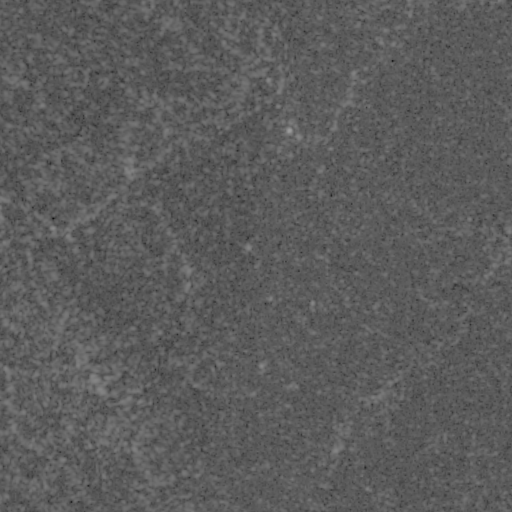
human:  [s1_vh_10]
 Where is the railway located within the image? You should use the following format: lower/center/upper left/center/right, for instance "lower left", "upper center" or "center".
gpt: The railway is located in the upper of the image.
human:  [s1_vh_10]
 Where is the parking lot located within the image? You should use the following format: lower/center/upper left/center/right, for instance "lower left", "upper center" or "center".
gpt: There is no parking lot in the image.

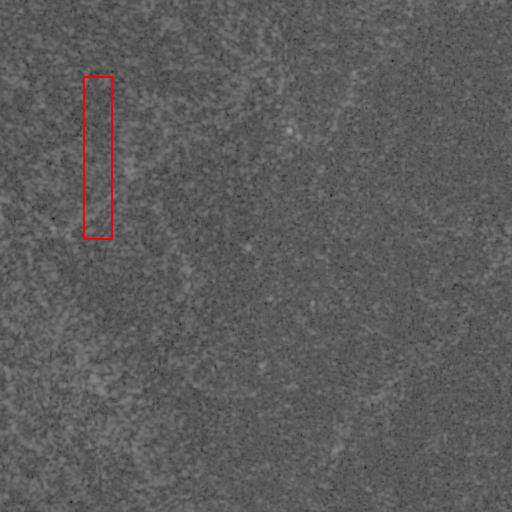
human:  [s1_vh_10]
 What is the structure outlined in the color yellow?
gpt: There is no yellow outline.
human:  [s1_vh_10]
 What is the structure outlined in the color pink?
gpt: There is no structure outlined in pink.